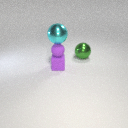
small purple rubber cube below small purple rubber sphere